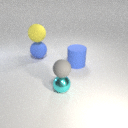
small cyan metal sphere in front of large blue rubber sphere